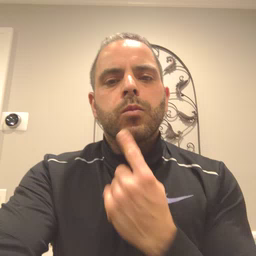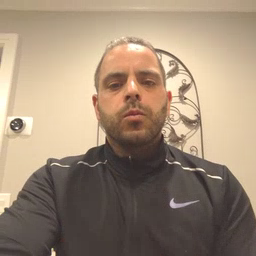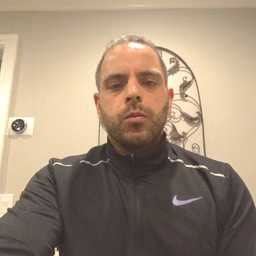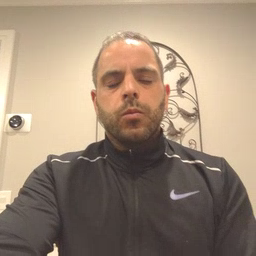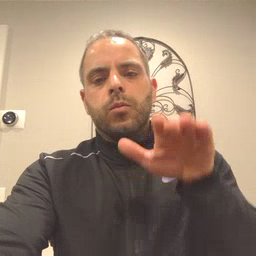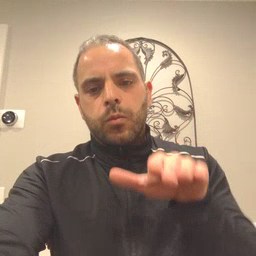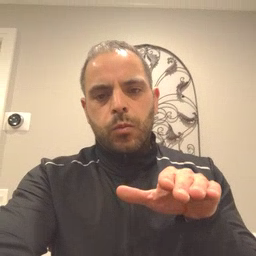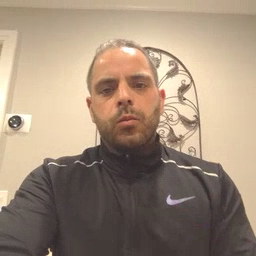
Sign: child